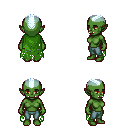
a pixel art fantasy rpg character, female body template, orc, green skin, green tattered cape, teal pants, white cyan short mohawk hairstyle, four views (front, back, left, right), 2x2 character sprite sheet, small pixel art, hard edges, no anti-aliasing